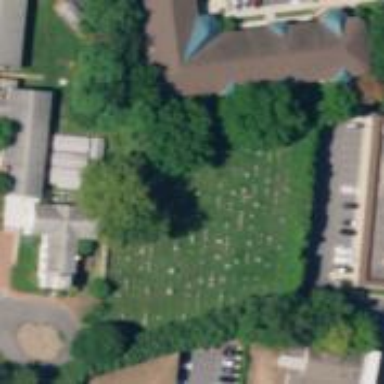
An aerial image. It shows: Cemetery.